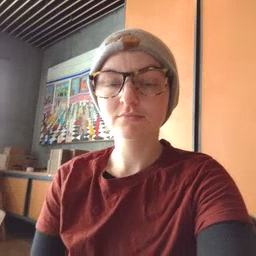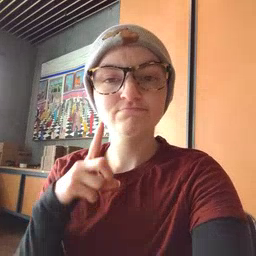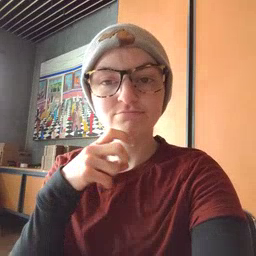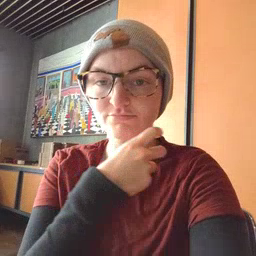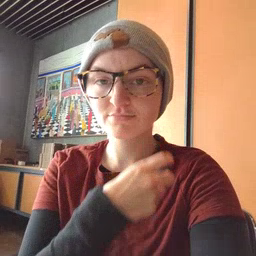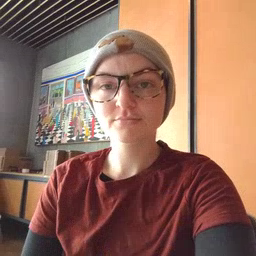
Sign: cereal